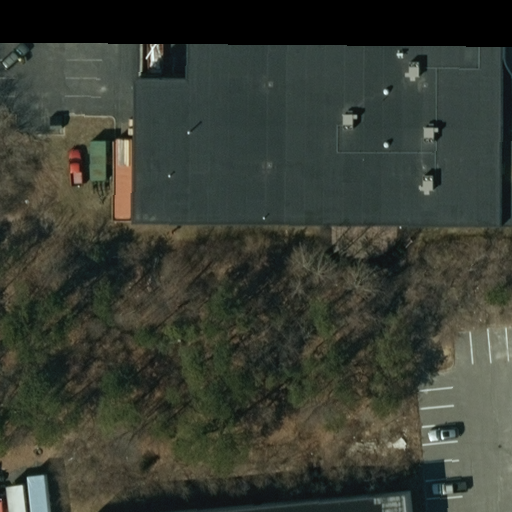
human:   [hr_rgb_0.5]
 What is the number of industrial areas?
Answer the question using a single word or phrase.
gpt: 1

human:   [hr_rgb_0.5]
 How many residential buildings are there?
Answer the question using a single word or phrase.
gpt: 0

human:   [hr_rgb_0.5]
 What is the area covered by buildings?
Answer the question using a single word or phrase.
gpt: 5230m2

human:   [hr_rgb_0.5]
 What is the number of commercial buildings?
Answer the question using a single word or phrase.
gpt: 2

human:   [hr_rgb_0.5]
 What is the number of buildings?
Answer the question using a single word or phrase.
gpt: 2

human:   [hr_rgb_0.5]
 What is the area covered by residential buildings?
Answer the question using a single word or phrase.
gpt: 0m2

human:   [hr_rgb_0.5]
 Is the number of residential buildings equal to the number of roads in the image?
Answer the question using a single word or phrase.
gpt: no

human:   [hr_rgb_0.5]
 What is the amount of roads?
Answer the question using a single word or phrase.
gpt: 2

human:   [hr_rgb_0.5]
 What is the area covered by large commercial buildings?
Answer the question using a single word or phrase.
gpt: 5230m2

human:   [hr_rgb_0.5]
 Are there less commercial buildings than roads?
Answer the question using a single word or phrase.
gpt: no

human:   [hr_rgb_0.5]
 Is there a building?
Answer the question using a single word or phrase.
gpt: yes

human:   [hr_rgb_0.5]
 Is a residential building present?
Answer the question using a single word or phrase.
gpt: no

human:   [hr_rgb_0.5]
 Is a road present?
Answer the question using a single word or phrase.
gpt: yes

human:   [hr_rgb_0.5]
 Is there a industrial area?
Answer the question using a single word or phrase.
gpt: yes

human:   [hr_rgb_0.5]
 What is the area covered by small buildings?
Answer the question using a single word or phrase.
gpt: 0m2

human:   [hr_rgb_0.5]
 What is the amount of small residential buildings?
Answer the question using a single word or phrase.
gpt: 0

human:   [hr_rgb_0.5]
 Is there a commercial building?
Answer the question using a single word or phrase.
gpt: yes

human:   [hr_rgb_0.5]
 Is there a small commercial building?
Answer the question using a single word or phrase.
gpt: no

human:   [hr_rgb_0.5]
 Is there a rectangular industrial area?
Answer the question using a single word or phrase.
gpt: yes

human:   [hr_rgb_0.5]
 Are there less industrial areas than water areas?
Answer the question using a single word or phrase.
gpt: no

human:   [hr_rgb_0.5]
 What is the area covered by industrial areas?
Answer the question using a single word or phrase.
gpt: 10623m2

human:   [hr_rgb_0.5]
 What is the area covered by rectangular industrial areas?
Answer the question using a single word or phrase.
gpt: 10623m2

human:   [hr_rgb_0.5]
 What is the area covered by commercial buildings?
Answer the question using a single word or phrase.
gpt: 5230m2

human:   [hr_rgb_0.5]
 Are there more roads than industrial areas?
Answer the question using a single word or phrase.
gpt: yes

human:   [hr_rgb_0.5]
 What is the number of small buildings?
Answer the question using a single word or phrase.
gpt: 0

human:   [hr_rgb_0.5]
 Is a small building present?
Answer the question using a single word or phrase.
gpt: no

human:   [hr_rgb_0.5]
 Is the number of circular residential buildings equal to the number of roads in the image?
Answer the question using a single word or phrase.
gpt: no

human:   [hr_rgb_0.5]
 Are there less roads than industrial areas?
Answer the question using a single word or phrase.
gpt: no

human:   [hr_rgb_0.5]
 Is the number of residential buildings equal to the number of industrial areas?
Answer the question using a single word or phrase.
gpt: no

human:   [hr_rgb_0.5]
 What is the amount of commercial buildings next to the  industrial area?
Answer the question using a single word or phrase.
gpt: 2

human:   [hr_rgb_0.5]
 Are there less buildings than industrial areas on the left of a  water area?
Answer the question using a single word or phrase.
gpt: no

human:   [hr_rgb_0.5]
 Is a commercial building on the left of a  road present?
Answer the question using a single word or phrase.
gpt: yes

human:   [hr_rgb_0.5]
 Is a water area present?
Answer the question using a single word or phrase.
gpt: no

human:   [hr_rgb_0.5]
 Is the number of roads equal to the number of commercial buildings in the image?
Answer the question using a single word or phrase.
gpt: yes

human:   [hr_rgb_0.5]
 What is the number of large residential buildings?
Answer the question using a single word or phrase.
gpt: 0

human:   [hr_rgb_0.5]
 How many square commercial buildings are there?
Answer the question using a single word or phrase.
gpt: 0

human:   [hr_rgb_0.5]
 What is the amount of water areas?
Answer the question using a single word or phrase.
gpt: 0

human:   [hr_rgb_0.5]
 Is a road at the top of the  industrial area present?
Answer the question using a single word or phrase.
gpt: yes

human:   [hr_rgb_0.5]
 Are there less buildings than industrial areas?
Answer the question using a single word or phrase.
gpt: no

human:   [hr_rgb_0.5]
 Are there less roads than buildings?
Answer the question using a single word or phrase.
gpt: no

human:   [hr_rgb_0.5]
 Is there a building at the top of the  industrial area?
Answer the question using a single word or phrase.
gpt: yes

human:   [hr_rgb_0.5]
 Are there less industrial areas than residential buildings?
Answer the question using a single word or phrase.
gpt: no

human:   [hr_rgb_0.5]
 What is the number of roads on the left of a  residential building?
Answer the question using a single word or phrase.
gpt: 0

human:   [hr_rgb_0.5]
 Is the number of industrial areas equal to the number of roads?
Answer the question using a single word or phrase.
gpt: no

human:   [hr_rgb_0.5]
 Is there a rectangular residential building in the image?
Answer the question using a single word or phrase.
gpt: no

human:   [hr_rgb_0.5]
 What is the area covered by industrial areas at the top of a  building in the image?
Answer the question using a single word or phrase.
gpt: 0m2

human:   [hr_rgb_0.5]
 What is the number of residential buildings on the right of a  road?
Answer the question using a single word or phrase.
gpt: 0

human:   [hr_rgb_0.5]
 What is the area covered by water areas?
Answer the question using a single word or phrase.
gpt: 0m2

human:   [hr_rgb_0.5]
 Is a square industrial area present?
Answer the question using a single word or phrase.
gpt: no

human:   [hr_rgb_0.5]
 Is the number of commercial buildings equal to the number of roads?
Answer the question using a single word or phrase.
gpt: yes

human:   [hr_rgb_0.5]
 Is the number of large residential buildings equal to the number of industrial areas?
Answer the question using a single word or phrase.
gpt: no

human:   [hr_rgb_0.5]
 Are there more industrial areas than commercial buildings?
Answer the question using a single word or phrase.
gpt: no

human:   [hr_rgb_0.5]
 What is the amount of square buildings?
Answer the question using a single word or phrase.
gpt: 0

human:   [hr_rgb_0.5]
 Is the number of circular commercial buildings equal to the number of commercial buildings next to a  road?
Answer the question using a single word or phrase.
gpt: no

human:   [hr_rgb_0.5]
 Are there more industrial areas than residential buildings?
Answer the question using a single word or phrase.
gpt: yes

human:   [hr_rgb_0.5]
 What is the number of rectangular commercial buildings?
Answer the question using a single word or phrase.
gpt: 0

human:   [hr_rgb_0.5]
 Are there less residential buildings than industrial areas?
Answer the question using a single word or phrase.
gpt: yes

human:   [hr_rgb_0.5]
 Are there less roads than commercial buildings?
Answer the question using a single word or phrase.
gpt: no

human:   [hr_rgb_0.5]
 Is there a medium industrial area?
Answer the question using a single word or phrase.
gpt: no

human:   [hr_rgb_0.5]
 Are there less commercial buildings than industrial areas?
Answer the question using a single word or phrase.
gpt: no

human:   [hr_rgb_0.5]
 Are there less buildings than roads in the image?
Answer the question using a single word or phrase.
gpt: no

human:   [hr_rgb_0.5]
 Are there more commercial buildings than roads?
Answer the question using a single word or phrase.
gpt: no

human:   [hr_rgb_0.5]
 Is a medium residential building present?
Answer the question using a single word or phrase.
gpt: no

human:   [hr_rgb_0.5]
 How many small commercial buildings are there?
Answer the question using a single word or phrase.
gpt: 0